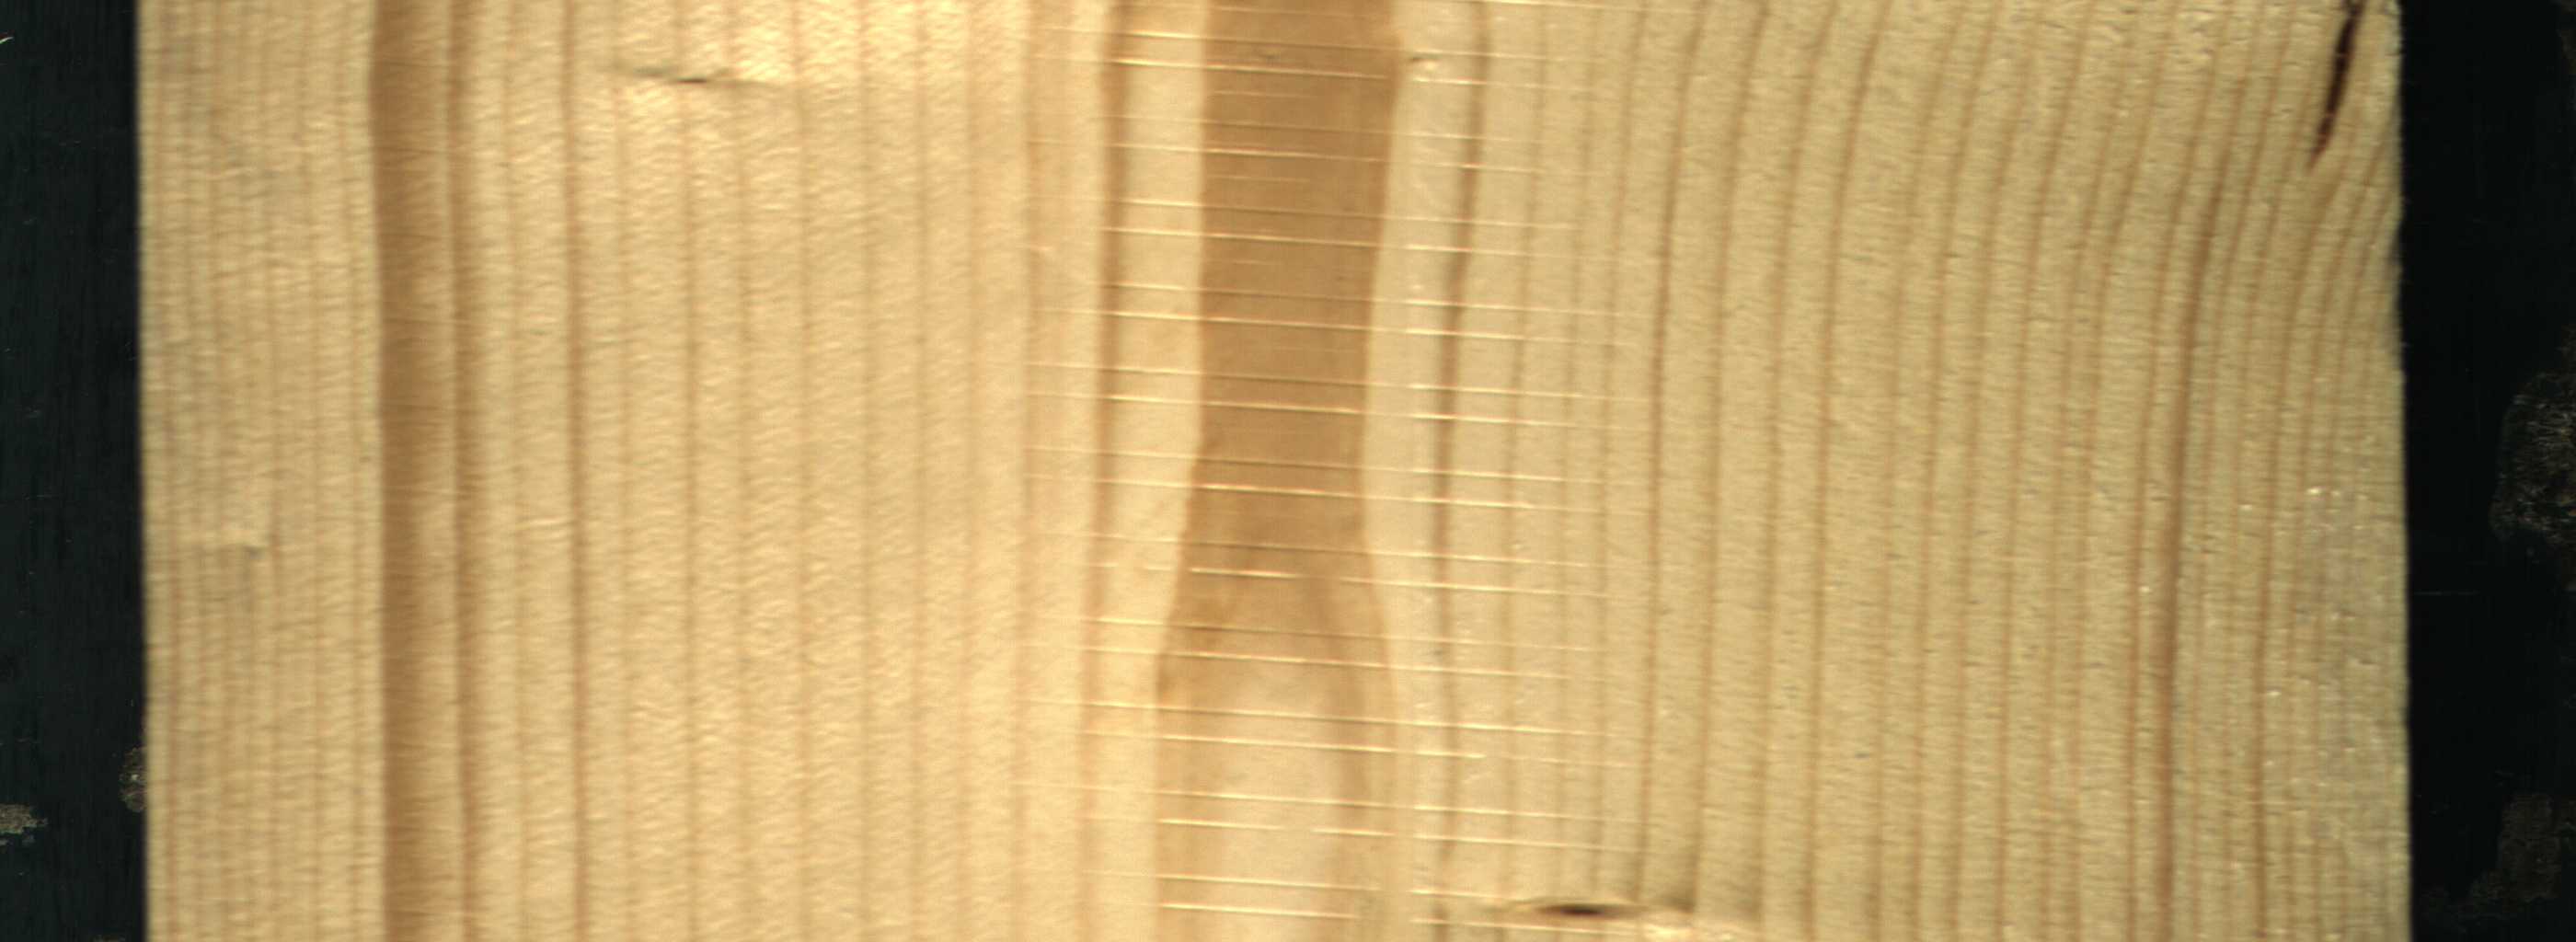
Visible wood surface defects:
resin
Live_Knot